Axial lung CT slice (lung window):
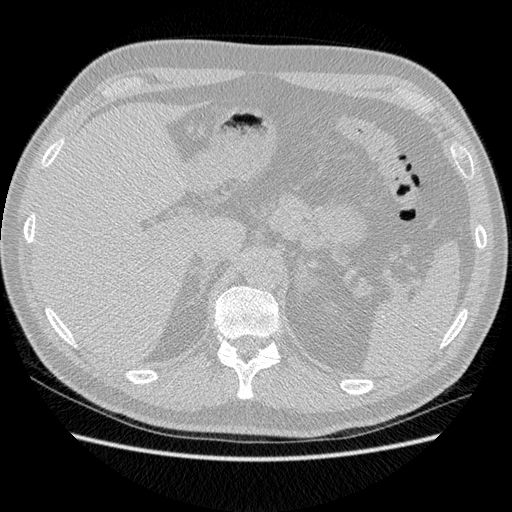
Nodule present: no